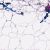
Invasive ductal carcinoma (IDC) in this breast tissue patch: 0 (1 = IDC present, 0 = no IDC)